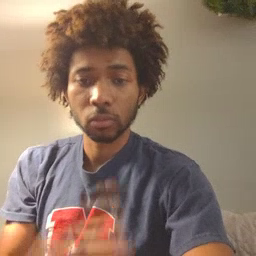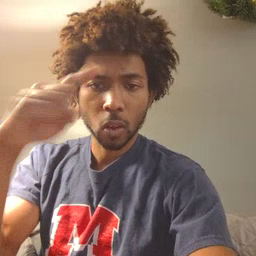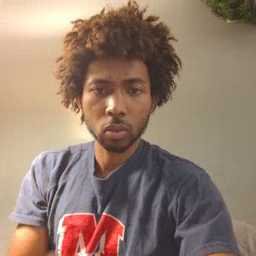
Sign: for